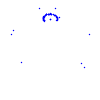
Particle: pion